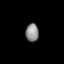
Tissue: lung
Cell type: T cells
Senescence score: 0.2422
Nuclear area (px): 229
Mean DAPI intensity: 140.76